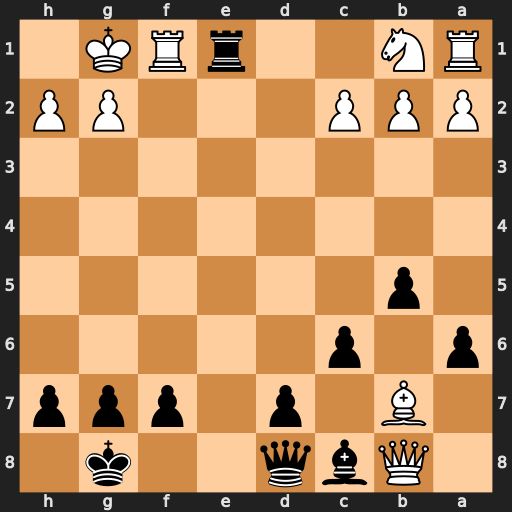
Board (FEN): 1Qbq2k1/1B1p1ppp/p1p5/1p6/8/8/PPP3PP/RN2rRK1
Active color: b
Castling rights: -
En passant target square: -
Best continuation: Qb6+ Kh1 Rxf1#